Interaction volume radius: 5 \u00c5
Interaction volume height: 35 \u00c5
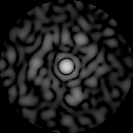
Disorder parameter: 0.8409